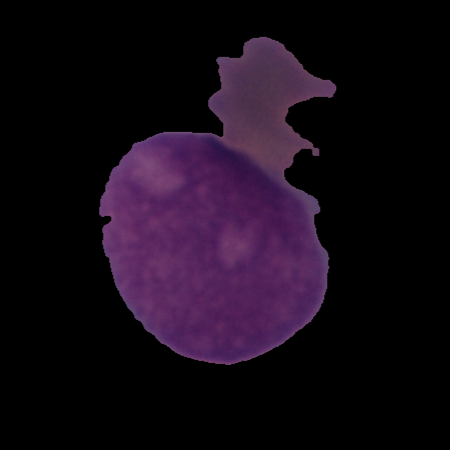
Label: cancer